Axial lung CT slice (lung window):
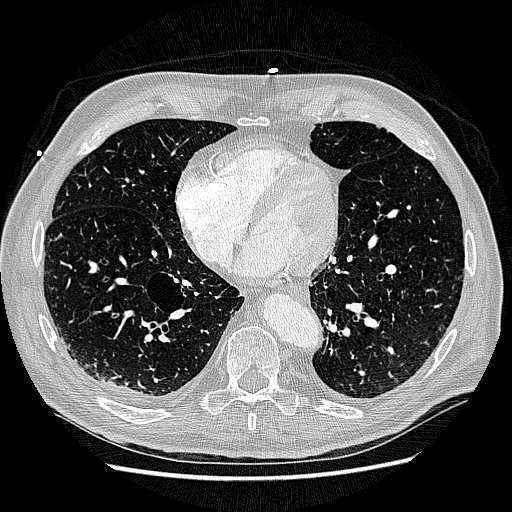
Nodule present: no